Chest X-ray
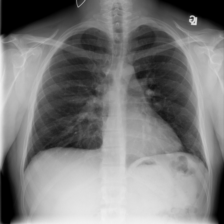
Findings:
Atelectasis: negative
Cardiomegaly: negative
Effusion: negative
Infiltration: negative
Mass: negative
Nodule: negative
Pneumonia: negative
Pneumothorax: negative
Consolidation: negative
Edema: negative
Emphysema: negative
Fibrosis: negative
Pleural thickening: negative
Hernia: negative